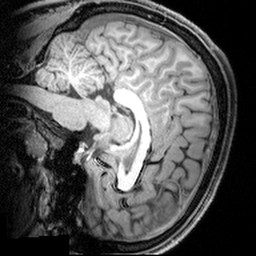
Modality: T1w
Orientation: sagittal
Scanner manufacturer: siemens
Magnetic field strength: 3 T
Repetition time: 1.9 s
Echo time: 0.00397 s